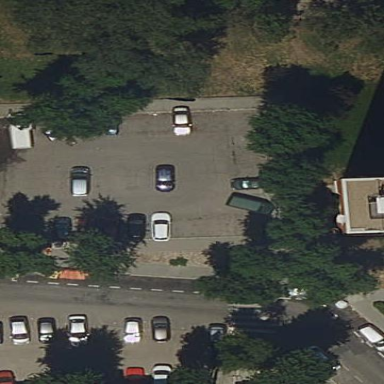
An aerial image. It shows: Parking area with surface.